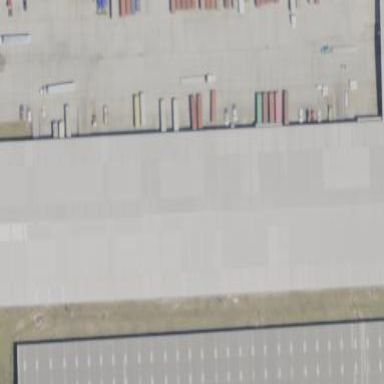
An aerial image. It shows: Warehouse building.